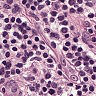
Metastatic tissue present: no